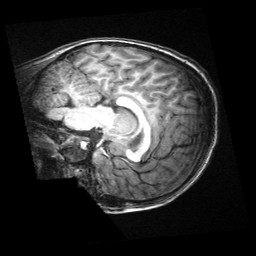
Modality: T1w
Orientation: sagittal
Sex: male